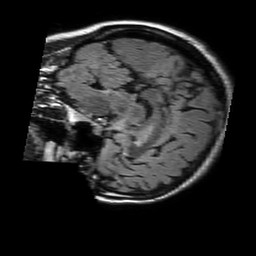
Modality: FLAIR
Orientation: sagittal
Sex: female
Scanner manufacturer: philips
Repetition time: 11 s
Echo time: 0.125 s